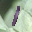
Label: 1